В этой задаче мы рассмотрим три основных термоэлектрических эффекта: закон Джоуля-Ленца, эффекты Зеебека и Пельтье. $$\epsilon=\alpha(T_1-T_2)$$ где $\alpha$ — коэффициент Зеебека термопары и считается, что он не зависит от температуры.  Если через термопару пропустить ток, то, в зависимости от направления, куда он течет, на спае может выделяться или поглощаться тепло. Соединение проводников термопары может быть как прямым (рис. 2а), так и через промежуточный материал (рис. 2b). Выделяемая (или поглощаемая) на спаях мощность $q$ записывается следующим образом: $$q=\pi I$$ где $\pi$ — коэффициент Пельтье. Эффекты Зеебека и Пельтье — обратимые. Цепь, показанная на рисунке 2b, может использоваться как холодильник, причем тепло отбирается у одного из спаев и выделяется на другом. Излучением, конвекцией и теплопроводностью можно пренебречь. Вся теплопередача происходит внутри тепловых резервуаров и термопары.  Для численных расчетов в Таблицах 1 и 2 приведены значения тепловых и электрических характеристик материалов.
Часть I. Теплопроводность и термоэлектрический генератор (7.5 баллов)  Тепловой поток $q(x)$, т.е. количество теплоты, проходящее по нормали к площадке $S$ в единицу времени, описывается законом Фурье (одномерный случай): $$q(x)=-kS\frac{dT(x)}{dx}$$ где $k$ — коэффициент теплопроводности, а $S$ — площадь поперечного сечения.
Найдите распределение температуры $T(x)$ вдоль стержня. Считайте, что распределение стационарно, а также что нет потерь тепла в окружающую среду.
Найдите тепловой поток $q(x)$ в произвольной точке $x$, а также рассчитайте его на концах: $q(0)$ и $q(L)$.
Какую тепловую мощность $q_1$ получает газ от нагревателя температурой $T_1$?
Какую тепловую мощность $q_2$ газ отдает холодильнику температурой $T_2$?
Какая полная электрическая полезная мощность $P$ производится электронным газом, если коэффициент Зеебека равен $\alpha$?
Выразите коэффициент Пельтье $\pi$ на спае термопары через коэффициент Зеебека $\alpha$ и температуру спая $T$.  Здесь и далее коэффициент Пельтье $\pi$ примите равным $\alpha T$. Также везде нужно будет учитывать выделяющееся джоулево тепло. Термопара состоит из двух проводников $A$ и $B$ одинаковой длины $L$ (рис. 4). Параметры проводников, соответственно, равны: площади поперечного сечения $S_A$ и $S_B$, удельные сопротивления $\rho_A$ и $\rho_B$, коэффициенты теплопроводности $k_A$ и $k_B$. Нижние концы стержней подключены к нагрузке $R_L$. Параметры термопары таковы: $\alpha$ — коэффициент Зеебека, $R=\cfrac{\rho_AL}{S_A}+\cfrac{\rho_BL}{S_B}$ — ее внутренее сопротивление, $K=\cfrac{k_AS_A}{L}+\cfrac{k_BS_B}{L}$ — ее коэффициент теплопроводности. Верхний спай термопары поддерживается при температуре $T_1$, нижний — при $T_2$, причем $T_1>T_2$. Обозначим $q_1$ полную тепловую мощность, забираемую у нагревателя ($T_1$), а $q_2$ — полную тепловую мощность, получаемую холодильником ($T_2$).
Выразите $q_1$ и $q_2$ через параметры термопары $\alpha, K, R$, температуры $T_1, T_2$ и силу тока $I$. КПД термоэлектрического генератора определяется как $\eta={P_L}/{q_1}$, где $P_L$ — мощность, выделяющаяся на нагрузке. Отношение сопротивлений нагрузки и термопары обозначается $m={R_L}/{R}$.
Выразите КПД $\eta$ генератора через параметры термопары $\alpha, K, R$, температуры $T_1, T_2$ и отношение сопротивлений $m$. При производстве термоэлектрических генераторов необходимо удовлетворить следующим условиям: а) минимизировать сопротивление, чтобы уменьшить выделение джоулева тепла; б) обеспечить низкую теплопроводность, чтобы уменьшить теплопередачу между спаями, и в) сохранять большую разность температур. Совместно это характеризуется показателем качества термопары $Z={\alpha^2}/{KR}$.
Выразите КПД $\eta$ генератора через $Z$, КПД идеального цикла Карно $\eta_c=\frac{T_1-T_2}{T_1}$, температуру $T_1$ и $m$.
Обозначим $\eta_P$ КПД генератора, когда на нагрузке выделяется максимальная мощность $P_L=P_{\mathrm{max}}$. Выразите $\eta_P$ через $Z, T_1, T_2$.
КПД генератора достигает максимума $\eta=\eta_{\mathrm{max}}$ при некотором значении отношения сопротивлений $m=M$. Выразите это $M$ через $Z, T_1, T_2$.
Выразите максимальный КПД $\eta_{\mathrm{max}}$ через $Z, M, T_1, T_2$.
Найдите отношение площадей поперечного сечения $S_A/S_B$ проводников, когда показатель качества термопары максимален. Ответ выразите через $\rho_A, \rho_B, k_A, k_B$.
Выразите максимальный показатель качества термопары $Z_m$ через $\alpha, \rho_A, \rho_B, k_A, k_B$.
Вычислите значение $\eta_{opt}$ термоэлектрического генератора, который изготовлен из материалов, характеристики которых приведены в Таблице 1.
Часть II. Термоэлектрический холодильник (2.5 балла) Термопара с параметрами $\alpha, K, R$, определенными в пункте «Термоэлектрический генератор», используется как холодильник (рис. 5). Верхний спай термопары соприкасается с теплым резервуаром начальной температуры $T_1$. Резервуар теплоизолирован от окружающей среды, и его хотят охлаждать. Нижние концы проводников всегда поддерживаются при температуре $T_2$ и подключены к источнику тока. Направление тока, текущего через спай термопары, такое, что у верхнего, теплого, резервуара теплота поглощается, а выделяется внизу.
Вычислите значение максимального КПД $\eta_{\mathrm{max}}$ термоэлектрического генератора, изготовленного из указанных материалов.
$q_C$ — это полная тепловая мощность, которая отбирается от теплого резервуара. Выразите $q_C$ через параметры термопары $\alpha, K, R$ и $T_1, T_2, I$.
Найдите максимальную разность температур $\Delta T_{\max}=T_2-T_{1\min}$, которой можно достичь, используя термоэлектрический холодильник. Ответ выразите через показатель качества термопары $Z$ и наинизшую температуру $T_{1\min}$ верхнего резервуара, до которой его можно охладить. Термопара изготовлена из материалов $A$ и $B$ с наилучшим показателем качества $Z_m$ (найденным в части А). Эта термопара используется в качестве холодильника.
Найдите и рассчитайте численное значение минимальной температуры $T_{1\min}$ верхнего резервуара, если нижние концы поддерживаются при температуре $T_2=300$ К.
Найдите и рассчитайте численное значение рабочей силы тока $I_w$ холодильника, когда верхний резервуар можно охладить до минимальной температуры $T_{1\min}$. Нижние концы поддерживаются при температуре $T_2=300$ К. Считайте, что площади поперечного сечения равны $S_A=S_B=10^{-4}$ м$^2$.
Выразите холодильный коэффициент $\beta$ через параметры термопары $\alpha, K, R$ и $T_1, T_2, I$.
Когда холодильный коэффициент достигает максимального значения $\beta_{\mathrm{max}}$, сила тока, текущего через термопару, равна $I_{\beta}$. Выразите $I_{\beta}$ через параметры термопары $\alpha, k, R$ и $T_1, T_2$.
Найдите максимальное значение холодильного коэффициента $\beta_{\mathrm{max}}$.
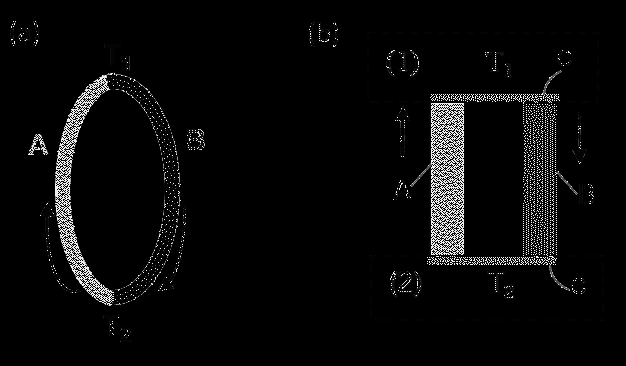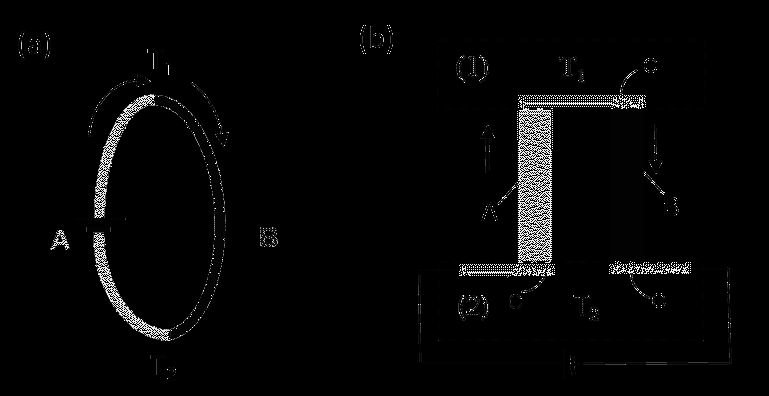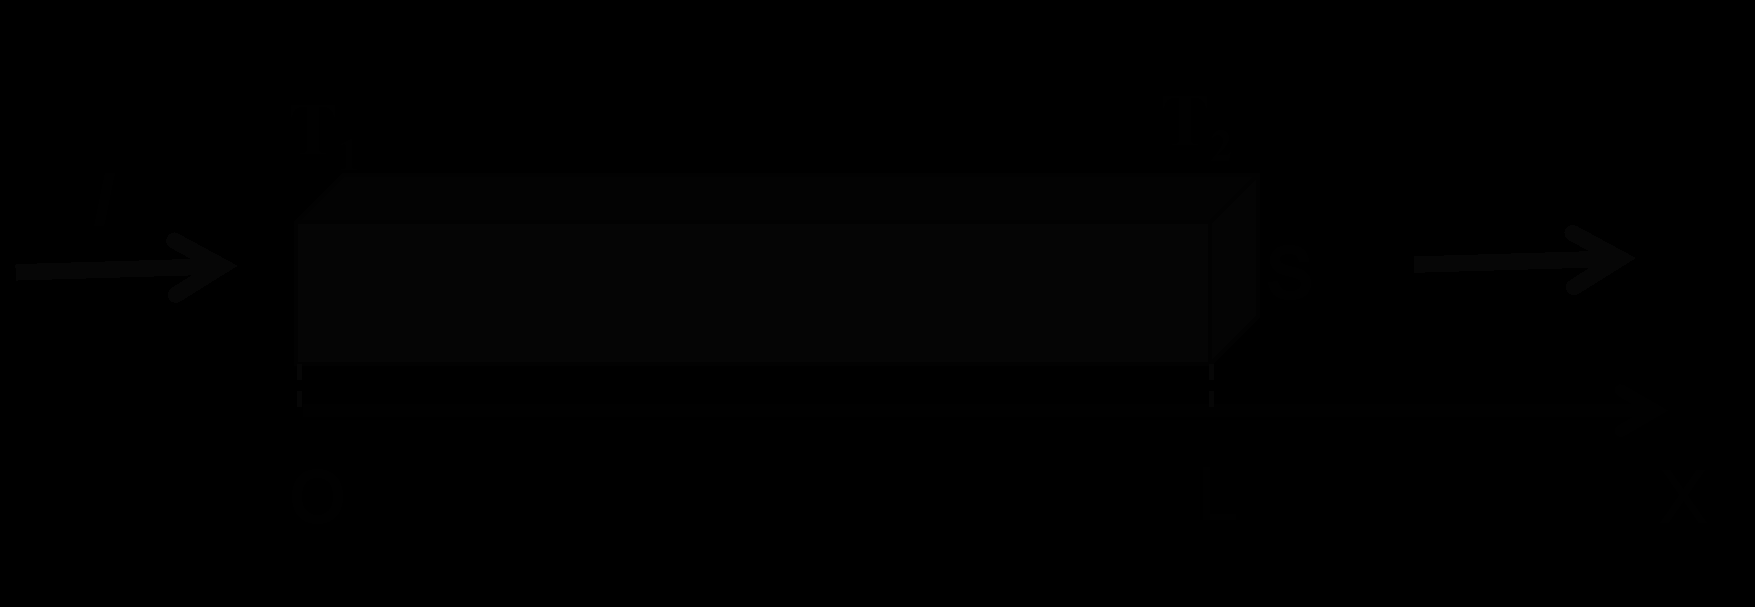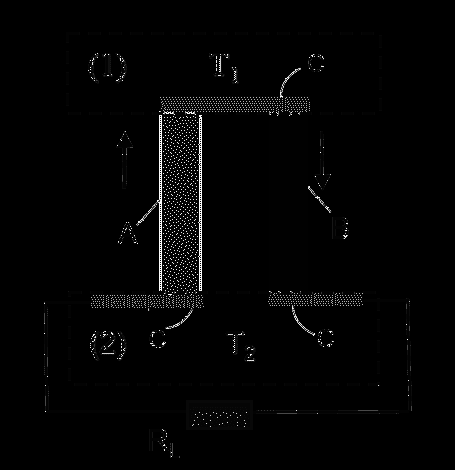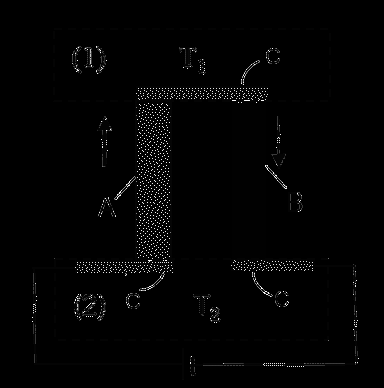
Найдите распределение температуры $T(x)$ вдоль стержня. Считайте, что распределение стационарно, а также что нет потерь тепла в окружающую среду. Примечание. Уравнение вида $\cfrac{d^2T(x)}{dx^2}=a$ имеет решение вида $T(x)=\cfrac{1}{2}\ ax^2+C_1x+C_2$, где $C_1$ и $C_2$ — постоянные, определяемые из граничных условий.

Найдите тепловой поток $q(x)$ в произвольной точке $x$, а также рассчитайте его на концах: $q(0)$ и $q(L)$.

Какую тепловую мощность $q_1$ получает газ от нагревателя температурой $T_1$?

Какую тепловую мощность $q_2$ газ отдает холодильнику температурой $T_2$?

Какая полная электрическая полезная мощность $P$ производится электронным газом, если коэффициент Зеебека равен $\alpha$?

Выразите коэффициент Пельтье $\pi$ на спае термопары через коэффициент Зеебека $\alpha$ и температуру спая $T$.

Выразите $q_1$ и $q_2$ через параметры термопары $\alpha, K, R$, температуры $T_1, T_2$ и силу тока $I$.

Выразите КПД $\eta$ генератора через параметры термопары $\alpha, K, R$, температуры $T_1, T_2$ и отношение сопротивлений $m$.

Выразите КПД $\eta$ генератора через $Z$, КПД идеального цикла Карно $\eta_c=\frac{T_1-T_2}{T_1}$, температуру $T_1$ и $m$.

Обозначим $\eta_P$ КПД генератора, когда на нагрузке выделяется максимальная мощность $P_L=P_{\mathrm{max}}$. Выразите $\eta_P$ через $Z, T_1, T_2$.

КПД генератора достигает максимума $\eta=\eta_{\mathrm{max}}$ при некотором значении отношения сопротивлений $m=M$. Выразите это $M$ через $Z, T_1, T_2$.

Выразите максимальный КПД $\eta_{\mathrm{max}}$ через $Z, M, T_1, T_2$.

Найдите отношение площадей поперечного сечения $S_A/S_B$ проводников, когда показатель качества термопары максимален. Ответ выразите через $\rho_A, \rho_B, k_A, k_B$.

Выразите максимальный показатель качества термопары $Z_m$ через $\alpha, \rho_A, \rho_B, k_A, k_B$.

Вычислите значение $\eta_{opt}$ термоэлектрического генератора, который изготовлен из материалов, характеристики которых приведены в Таблице 1. Сравните вычисленное значение с КПД идеальной тепловой машины $\eta_c$.

Вычислите значение максимального КПД $\eta_{\mathrm{max}}$ термоэлектрического генератора, изготовленного из указанных материалов.

$q_C$ — это полная тепловая мощность, которая отбирается от теплого резервуара. Выразите $q_C$ через параметры термопары $\alpha, K, R$ и $T_1, T_2, I$.

Найдите максимальную разность температур $\Delta T_{\max}=T_2-T_{1\min}$, которой можно достичь, используя термоэлектрический холодильник. Ответ выразите через показатель качества термопары $Z$ и наинизшую температуру $T_{1\min}$ верхнего резервуара, до которой его можно охладить.

Найдите и рассчитайте численное значение минимальной температуры $T_{1\min}$ верхнего резервуара, если нижние концы поддерживаются при температуре $T_2=300$ К.

Найдите и рассчитайте численное значение рабочей силы тока $I_w$ холодильника, когда верхний резервуар можно охладить до минимальной температуры $T_{1\min}$. Нижние концы поддерживаются при температуре $T_2=300$ К. Считайте, что площади поперечного сечения равны $S_A=S_B=10^{-4}$ м$^2$.

Выразите холодильный коэффициент $\beta$ через параметры термопары $\alpha, K, R$ и $T_1, T_2, I$.

Когда холодильный коэффициент достигает максимального значения $\beta_{\mathrm{max}}$, сила тока, текущего через термопару, равна $I_{\beta}$. Выразите $I_{\beta}$ через параметры термопары $\alpha, k, R$ и $T_1, T_2$.

Найдите максимальное значение холодильного коэффициента $\beta_{\mathrm{max}}$.
Темы:
T, Термодинамика, Теплопроводность, 2018, КПД, Азиатские, Эффект Пельтье, Эффект Зеебека